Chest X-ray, PA view. Patient: 45 years old, sex M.
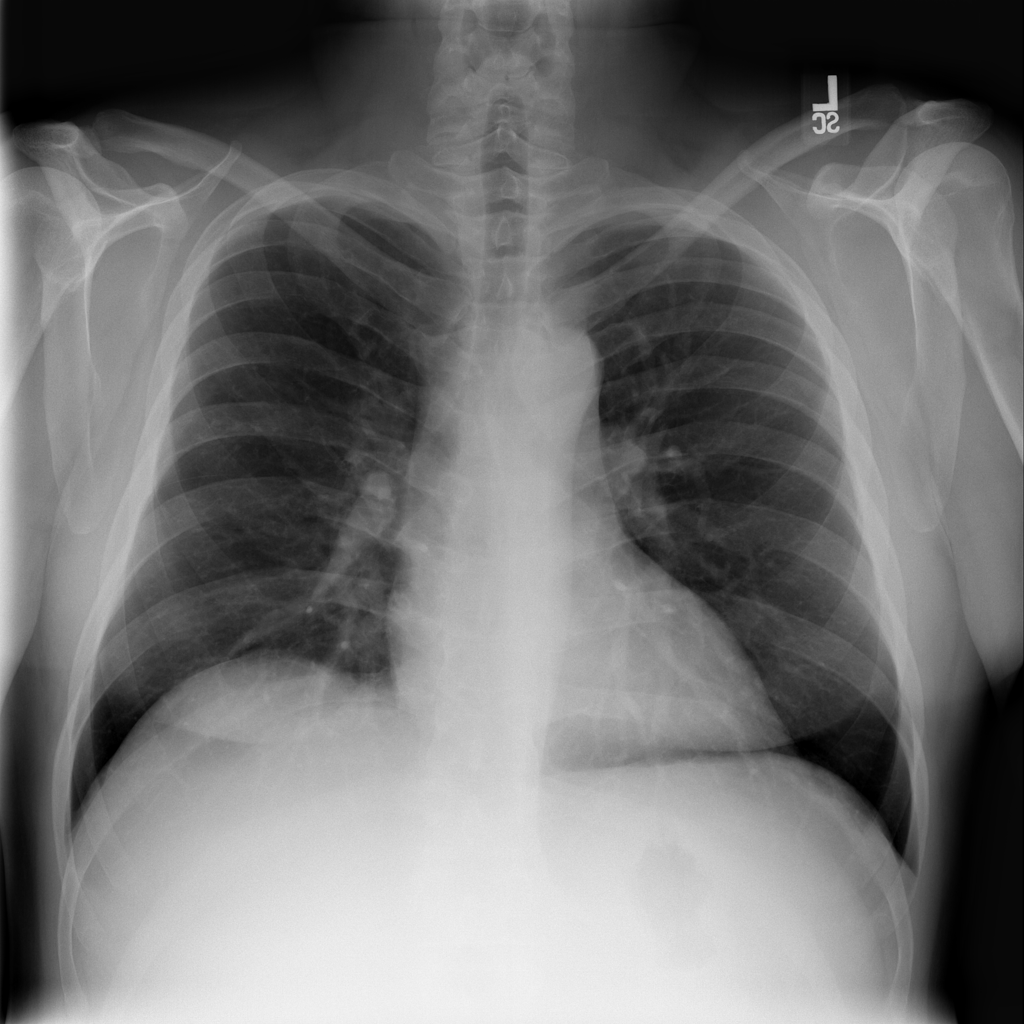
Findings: No Finding